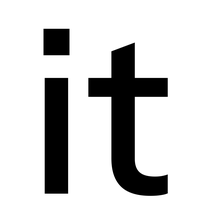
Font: InstrumentSans_Medium